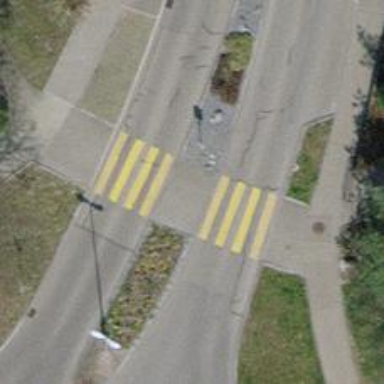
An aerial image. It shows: Marked crossing with zebra sign and island in the middle.